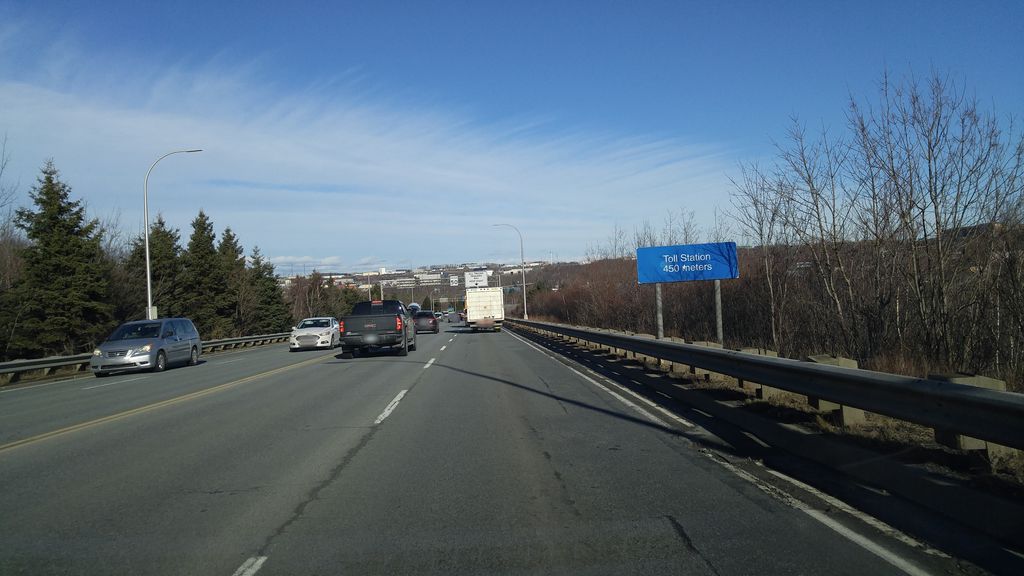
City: halifax